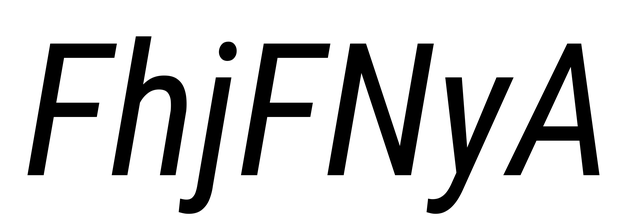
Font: Roboto-Italic_Condensed_Italic